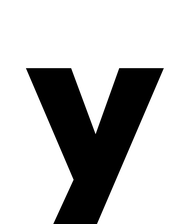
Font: Poppins-ExtraBold